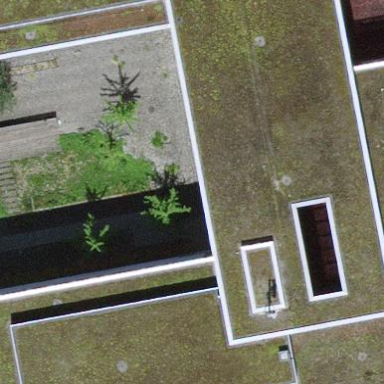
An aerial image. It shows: Building with flat roof.